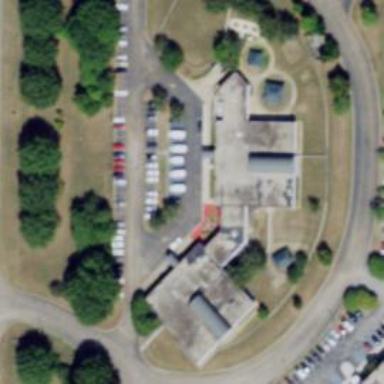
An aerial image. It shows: Parking space.